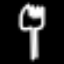
Label: fork